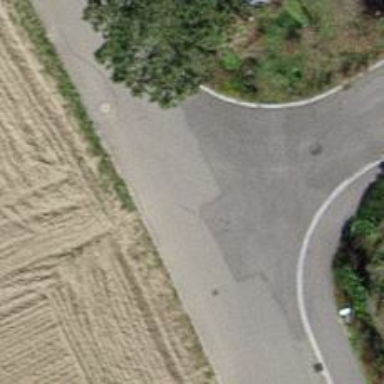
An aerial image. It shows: Smooth asphalt road in residential area.